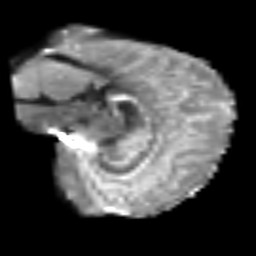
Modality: T2w
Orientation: sagittal
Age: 31
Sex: female
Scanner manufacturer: siemens
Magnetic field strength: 3 T
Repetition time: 6.1 s
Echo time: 0.101 s